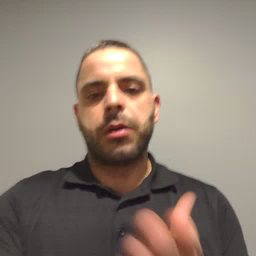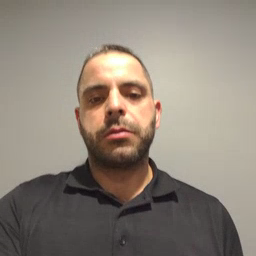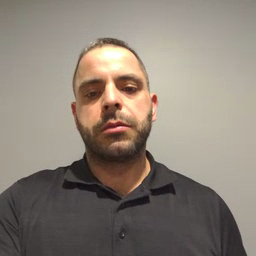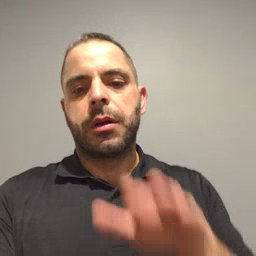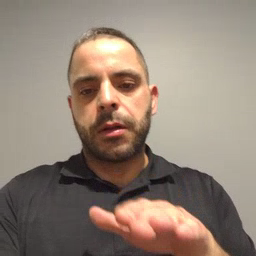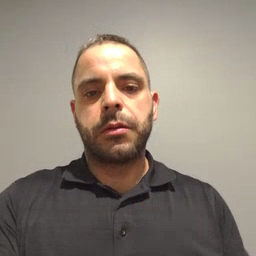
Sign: on